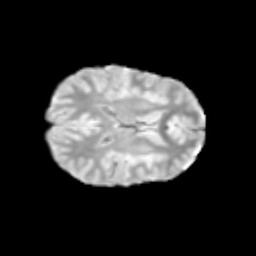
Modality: T2w
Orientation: axial
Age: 9
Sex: female
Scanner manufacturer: siemens
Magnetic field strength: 3 T
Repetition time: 3.8 s
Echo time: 0.07 s